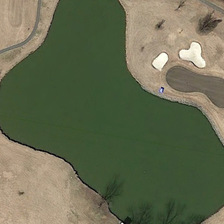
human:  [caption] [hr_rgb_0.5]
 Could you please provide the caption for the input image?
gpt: an irregular pond is surrounded by bareland and seven sparse trees .

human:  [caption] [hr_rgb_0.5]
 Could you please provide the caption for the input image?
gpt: an irregular pond is surrounded by bareland and seven sparse trees .

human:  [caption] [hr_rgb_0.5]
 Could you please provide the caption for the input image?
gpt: an irregular pond is surrounded by bareland and seven sparse trees .

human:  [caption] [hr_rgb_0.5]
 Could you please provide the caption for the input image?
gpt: an irregular pond is surrounded by bareland and seven sparse trees .

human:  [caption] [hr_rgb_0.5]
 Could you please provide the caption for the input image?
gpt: an irregular pond is surrounded by bareland and seven sparse trees .